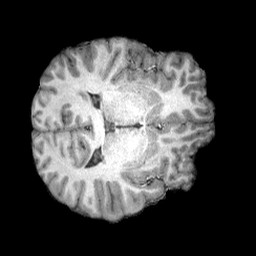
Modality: T1w
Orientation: axial
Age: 18
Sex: female